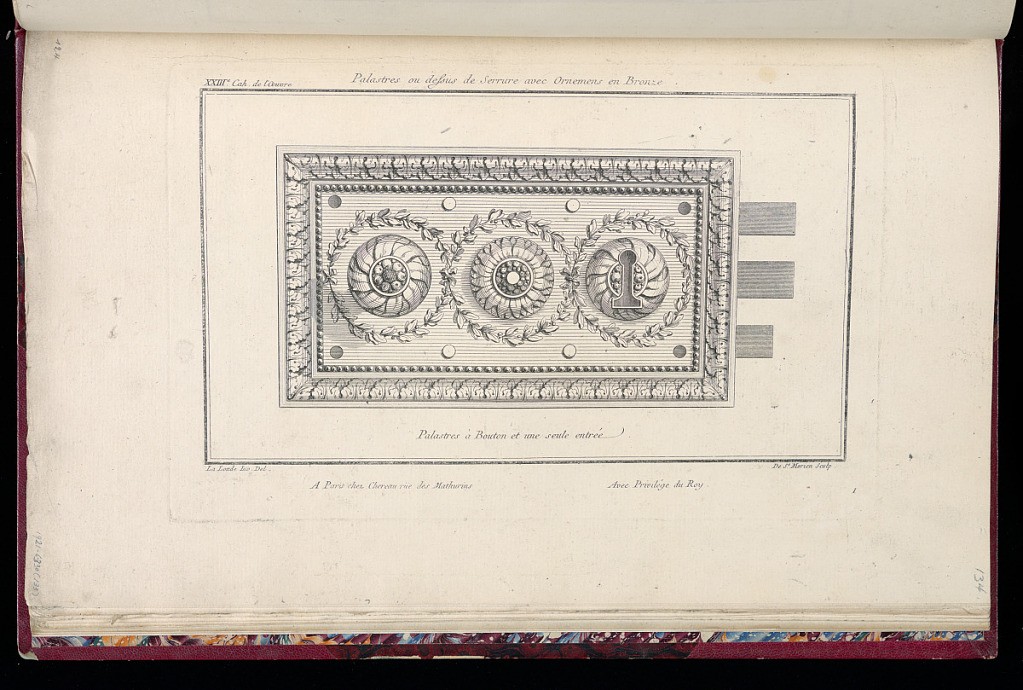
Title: Palastres à Bouton et une seule entrée
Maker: Richard de Lalonde, French, active 1780–96
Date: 1775-1788
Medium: Etching on off-white laid paper
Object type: Print
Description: Design for a rectangular lock casing with a framing bands of acanthus leaf and bead course ornamentation. There are three wreath-ringed rosettes; the central one has a button mechanism and the right one has a key entry. The plate is signed and numbered.